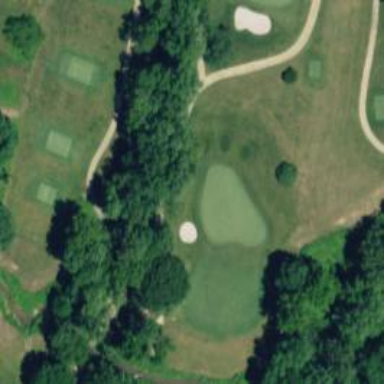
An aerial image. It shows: Path for both roads and golfers.